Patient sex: F
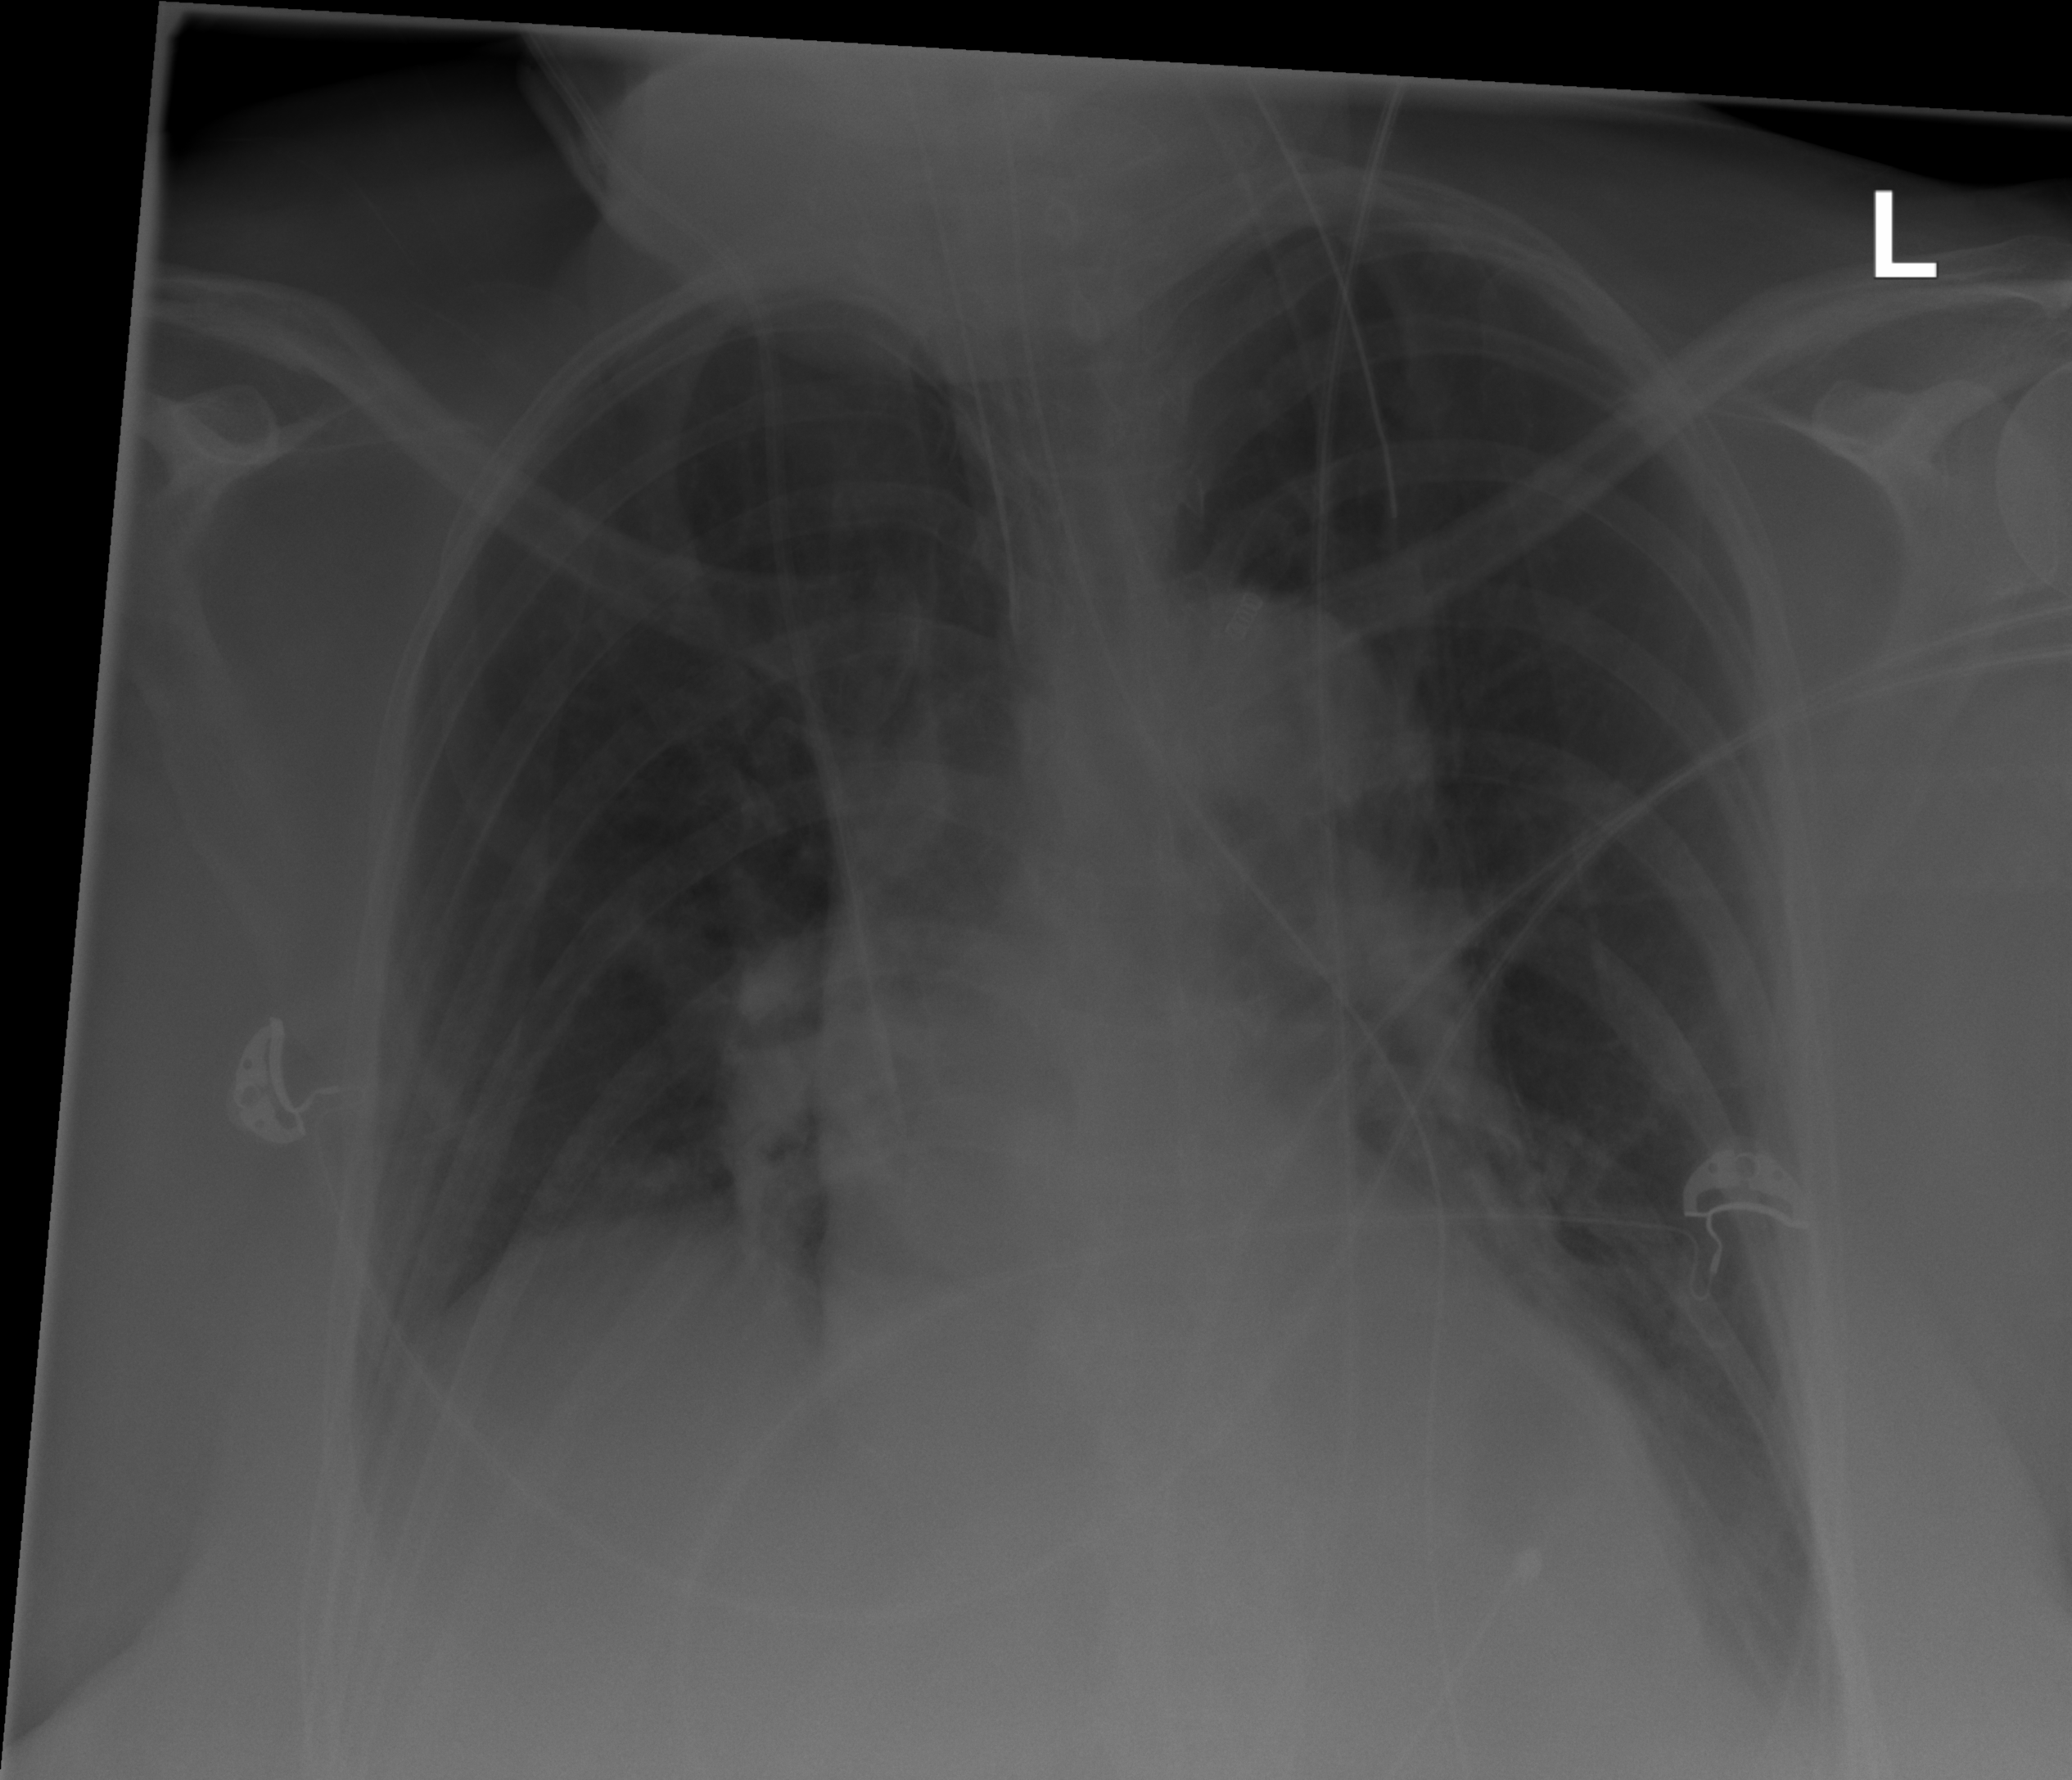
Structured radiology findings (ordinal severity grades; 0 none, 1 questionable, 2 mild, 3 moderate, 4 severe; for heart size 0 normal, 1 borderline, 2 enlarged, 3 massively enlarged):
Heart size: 1
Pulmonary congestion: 2
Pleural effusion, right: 0
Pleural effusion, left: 1
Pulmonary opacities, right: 0
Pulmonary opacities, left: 0
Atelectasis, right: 2
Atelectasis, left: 2